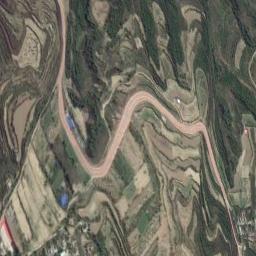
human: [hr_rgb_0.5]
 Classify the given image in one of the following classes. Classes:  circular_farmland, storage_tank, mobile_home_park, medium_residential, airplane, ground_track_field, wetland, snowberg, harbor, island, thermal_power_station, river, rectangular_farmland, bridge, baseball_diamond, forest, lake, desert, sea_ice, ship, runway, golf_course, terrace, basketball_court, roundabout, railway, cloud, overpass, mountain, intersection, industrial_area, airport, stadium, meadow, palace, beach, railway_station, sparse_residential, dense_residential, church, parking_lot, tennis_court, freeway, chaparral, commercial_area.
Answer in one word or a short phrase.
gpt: terrace